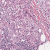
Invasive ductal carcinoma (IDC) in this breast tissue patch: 1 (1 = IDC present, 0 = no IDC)